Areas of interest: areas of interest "Qingyi River Park"
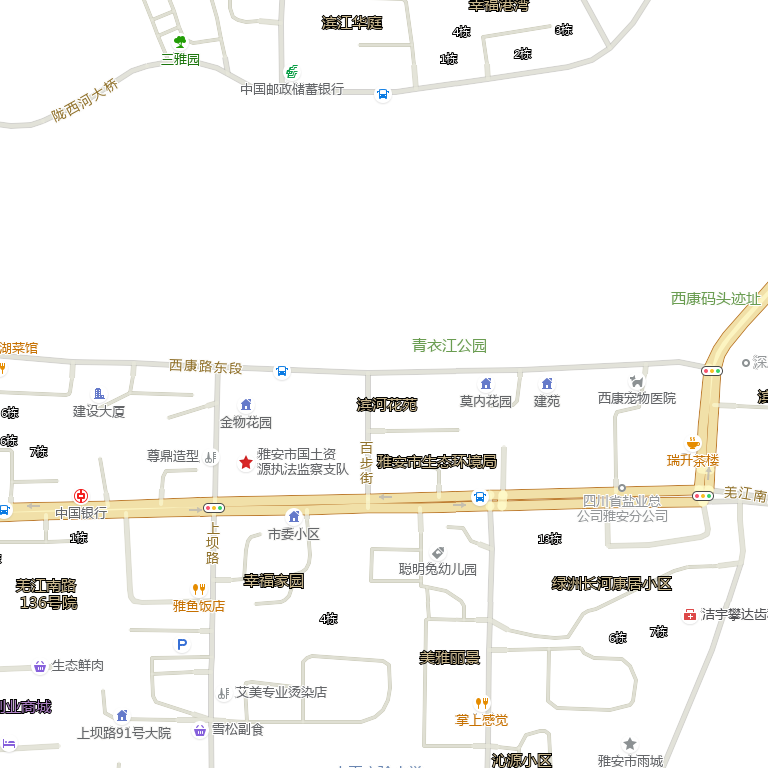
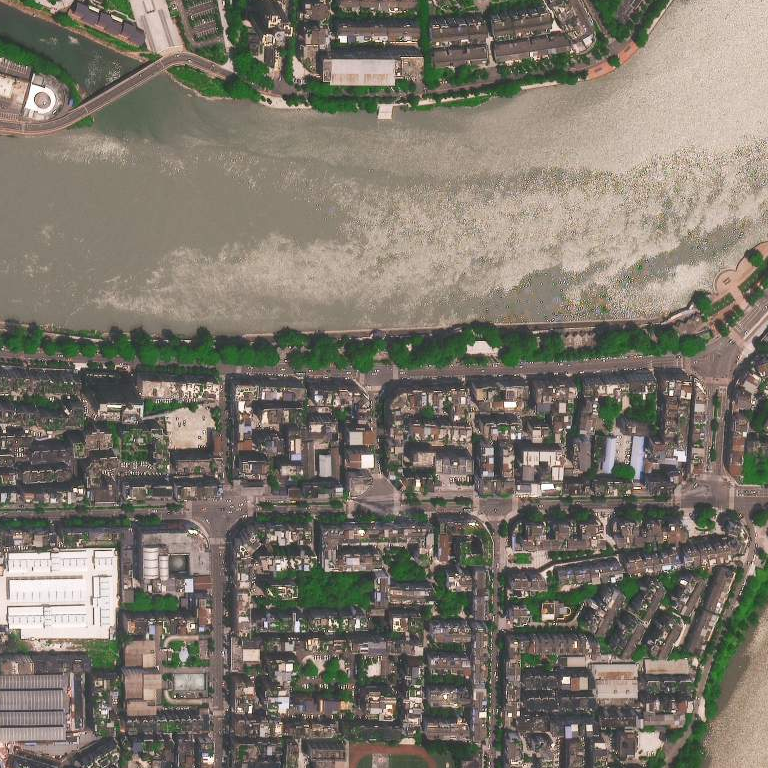